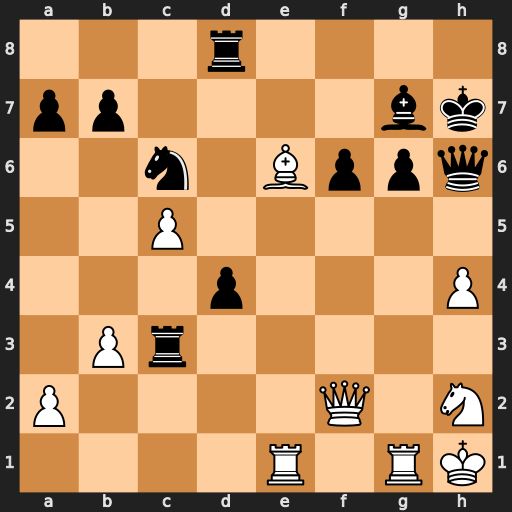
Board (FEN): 3r4/pp4bk/2n1Bppq/2P5/3p3P/1Pr5/P4Q1N/4R1RK
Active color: w
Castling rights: -
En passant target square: -
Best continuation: Rxg6 Qxg6 Bf5 Qxf5 Qxf5+